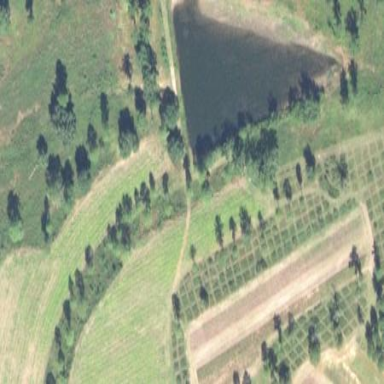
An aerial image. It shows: Orchard.